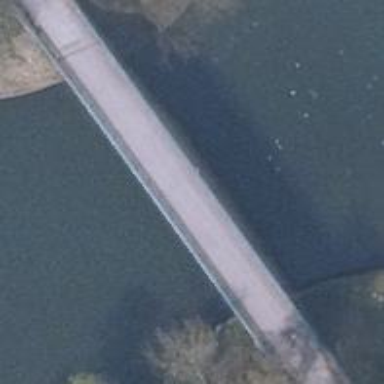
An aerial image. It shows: There is bridge in the image.